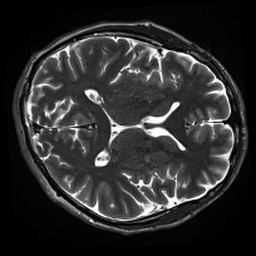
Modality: inplaneT2
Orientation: axial
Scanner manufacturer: siemens
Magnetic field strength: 3 T
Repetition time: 11 s
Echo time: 0.059 s